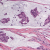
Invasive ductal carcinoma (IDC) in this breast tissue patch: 1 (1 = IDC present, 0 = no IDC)